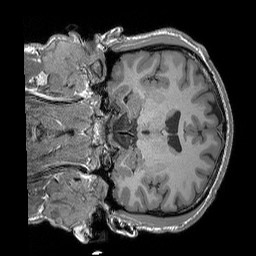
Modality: T1w
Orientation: coronal
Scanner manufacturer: siemens
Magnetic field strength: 3 T
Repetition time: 2.3 s
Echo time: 0.00298 s